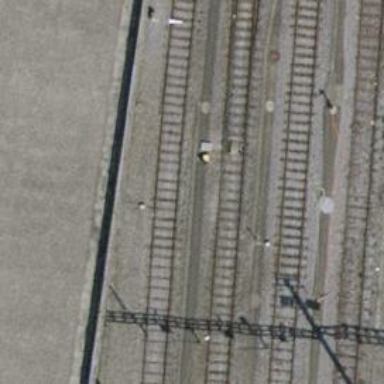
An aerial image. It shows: Railway yard with electrified tracks and single track.